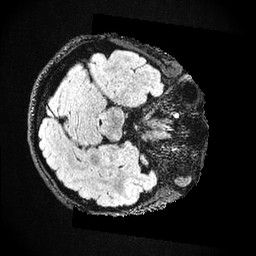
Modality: FLAIR
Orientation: axial
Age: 24
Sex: female
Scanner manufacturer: ge
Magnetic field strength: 3 T
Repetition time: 4.802 s
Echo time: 0.1171 s